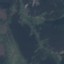
Land use / land cover: HerbaceousVegetation